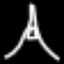
Label: The Eiffel Tower